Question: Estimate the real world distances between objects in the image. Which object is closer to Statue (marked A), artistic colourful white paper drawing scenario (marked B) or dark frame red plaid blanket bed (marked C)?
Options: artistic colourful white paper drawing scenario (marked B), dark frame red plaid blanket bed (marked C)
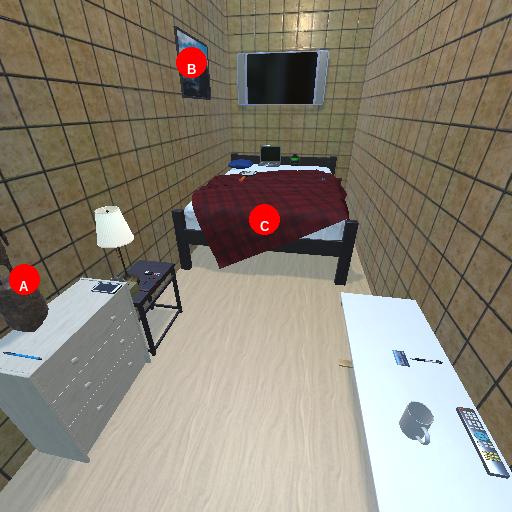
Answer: artistic colourful white paper drawing scenario (marked B)